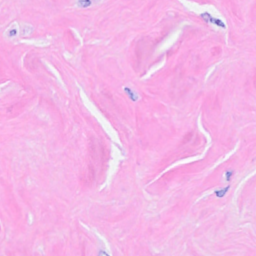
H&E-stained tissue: Breast